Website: slack
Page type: stored-credit-cards
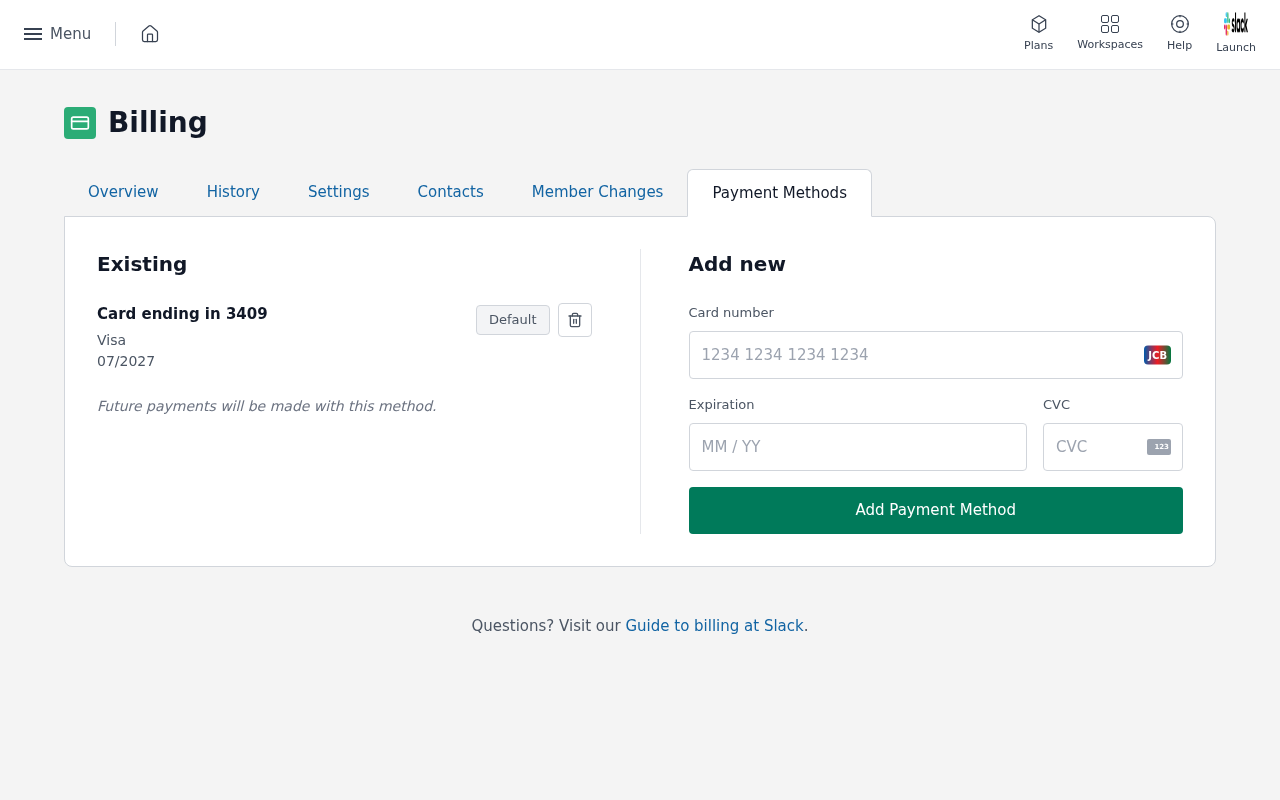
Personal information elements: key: PII_CARD_CVV
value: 336
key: PII_CARD_EXPIRY
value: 07/2027
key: PII_CARD_EXPIRY
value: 07/27
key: PII_CARD_LAST4
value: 3409
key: PII_CARD_NUMBER
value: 4920 0873 3529 3409
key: PII_CARD_TYPE
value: Visa